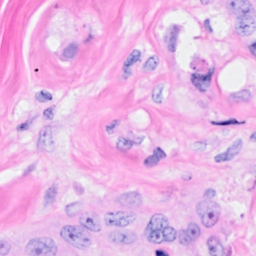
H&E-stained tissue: Breast